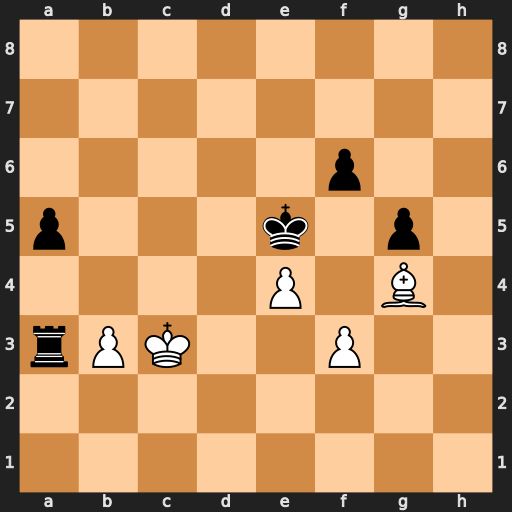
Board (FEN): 8/8/5p2/p3k1p1/4P1B1/rPK2P2/8/8
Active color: w
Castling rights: -
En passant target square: -
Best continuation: Kb2 Ra4 bxa4